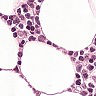
Metastatic tissue present: no